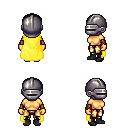
a pixel art fantasy rpg character, female body template, human, tanned skin, yellow cape, gold greaves, brown plain hairstyle, metal helm, cloth bracers, black shoes, four views (front, back, left, right), 2x2 character sprite sheet, small pixel art, hard edges, no anti-aliasing